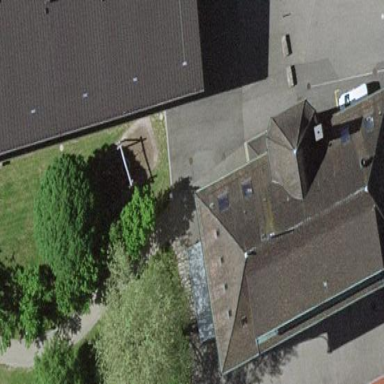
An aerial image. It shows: School building.